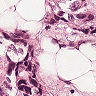
Metastatic tissue present: yes